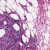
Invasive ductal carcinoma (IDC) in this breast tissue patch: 0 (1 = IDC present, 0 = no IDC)